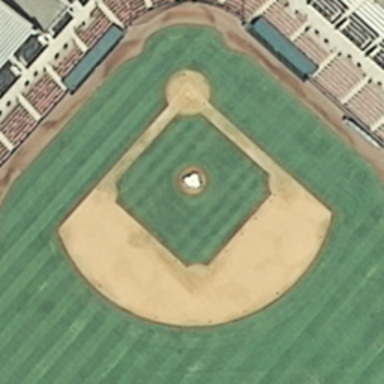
This is a baseball diamond with stands surround it .